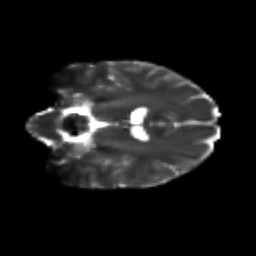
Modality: T2w
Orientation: coronal
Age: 25
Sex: female
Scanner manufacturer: siemens
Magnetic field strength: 3 T
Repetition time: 3.5 s
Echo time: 0.113 s